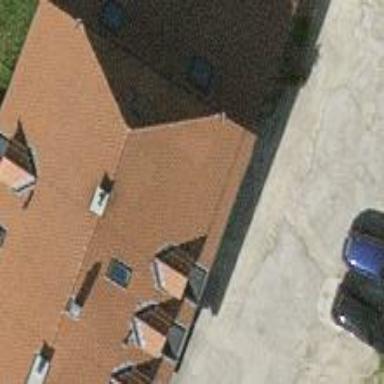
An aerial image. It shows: Building.